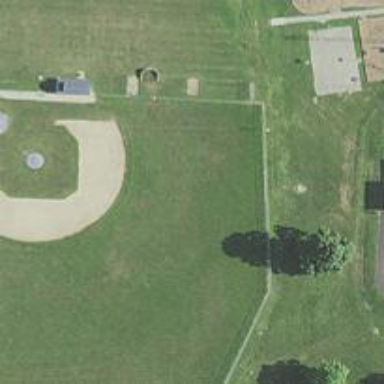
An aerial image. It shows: Baseball pitch for leisure and sports activities.